Часть A. Второе уравнение Максвелла. Как известно, закон электромагнитной индукции гласит, что поток $\Phi_\mathrm m(\mathrm S)$ индукции магнитного поля $\vec B$ через поверхность $\mathrm S$ и циркуляция $V_\mathrm e(\mathrm C)$ напряжённости электрического поля $\vec E$ по ограничивающему эту поверхность контуру $\mathrm C$ связаны друг с другом соотношением\[V_\mathrm e(\mathrm C)=-\frac{\mathrm d\Phi_\mathrm m(\mathrm S)}{\mathrm dt}.\]Рассмотрим следующие гипотетические распределения полей.  Как показано на рисунке $\it1(a)$, электрическое поле направлено вертикально вверх и уменьшается по величине в направлении слева направо.
Покажите, что такое электрическое поле не может существовать в статическом случае. Силовые линии на рисунке $\it2(b)$ представляют собой семейство дуг концентрических окружностей. Пусть величина поля постоянна во всём пространстве.
Покажите, что такое электрическое поле не может существовать в статическом случае. Найдите, как падает с расстоянием $r$ от центра напряжённость статического электрического поля $E$, если его силовые линии в некоторой области представляют собой семейство дуг концентрических окружностей. Как показано на рисунке $\it2$, между северным и южным полюсами круглого электромагнита имеется зазор. Этот зазор достаточно узок, чтобы можно было считать магнитное поле $B(t)$ внутри него однородным. При изменении тока через электромагнит в зазоре возникает вихревое электрическое поле $E(t)$.
Часть B. Ускорение зарядов. Пусть теперь в зазор на расстоянии $R$ от оси симметрии помещён покоящийся точечный заряд $q$. При изменении тока через электромагнит заряд начнёт двигаться под воздействием вихревого электрического поля. Оказывается, что при некоторых условиях на поле $B$ заряд может двигаться в результирующем поле по окружности.
Найдите электрическое поле $E(t)$ на расстоянии $r$ от оси симметрии электромагнита. Какое напряжение $V$ создаётся между концами $P$ и $Q$ витка радиуса $r$, помещённого в зазор?
Найдите, как связаны между собой магнитное $B(t)$ и электрическое $E(t)$ поля на окружности радиуса $R$, чтобы заряд мог так двигаться. Если рассматривать магнитное поле не только на траектории заряда, становится ясно, что оно уже не может быть однородным, поэтому попробуем представить его в виде\[B(r,t)=F_B(r)G(t),\]а магнитный поток через окружность радиуса $r$ — в виде\[\Phi(r,t)=F_\Phi(r)G(t).\]
Найдите соотношение между $F_B(r)$ и $F_\Phi(r)$ при $r=R$. Такому соотношению можно удовлетворить, если использовать для создания поля два соленоида радиусами $a$ и $b$ (внешний и внутренний соленоиды соответственно). Плотность их намотки одинакова, а ток через внутренний соленоид в два раза больше тока через внешний.
Часть C. Четвёртое уравнение Максвелла. Точно так же, как в законе электромагнитной индукции переменное магнитное поле порождает вихревое электрическое, переменное электрическое поле порождает вихревое магнитное:\[V_\mathrm m(\mathrm C)=\frac{\mathrm d\Phi_\mathrm e(\mathrm S)}{\mathrm dt},\]где $V_\mathrm m(\mathrm C)$ — это циркуляция $\itнапряжённости$ магнитного поля $\vec H=\cfrac{\vec B}{\mu_0}$ по контуру $\mathrm C$, а $\Phi_\mathrm e$ — поток $\itиндукции$ электрического поля $\vec D=\varepsilon_0\vec E$ через поверхность $\mathrm S$, которую этот контур ограничивает. Рассмотрим круглый плоский конденсатор радиуса $a$, заряд на верхней обкладке которого обозначим как $Q(t)$. Когда заряд меняется со временем, в конденсаторе создаётся вихревое магнитное поле.
При каких значениях $a$ и $b$ можно создать поле, удовлетворяющее соотношению, полученному в предыдущем пункте?
Найдите величину и направление индукции $B$ этого поля на расстоянии $r$ от оси симметрии конденсатора. Считайте, что расстояние между пластинами много меньше радиуса $a$.
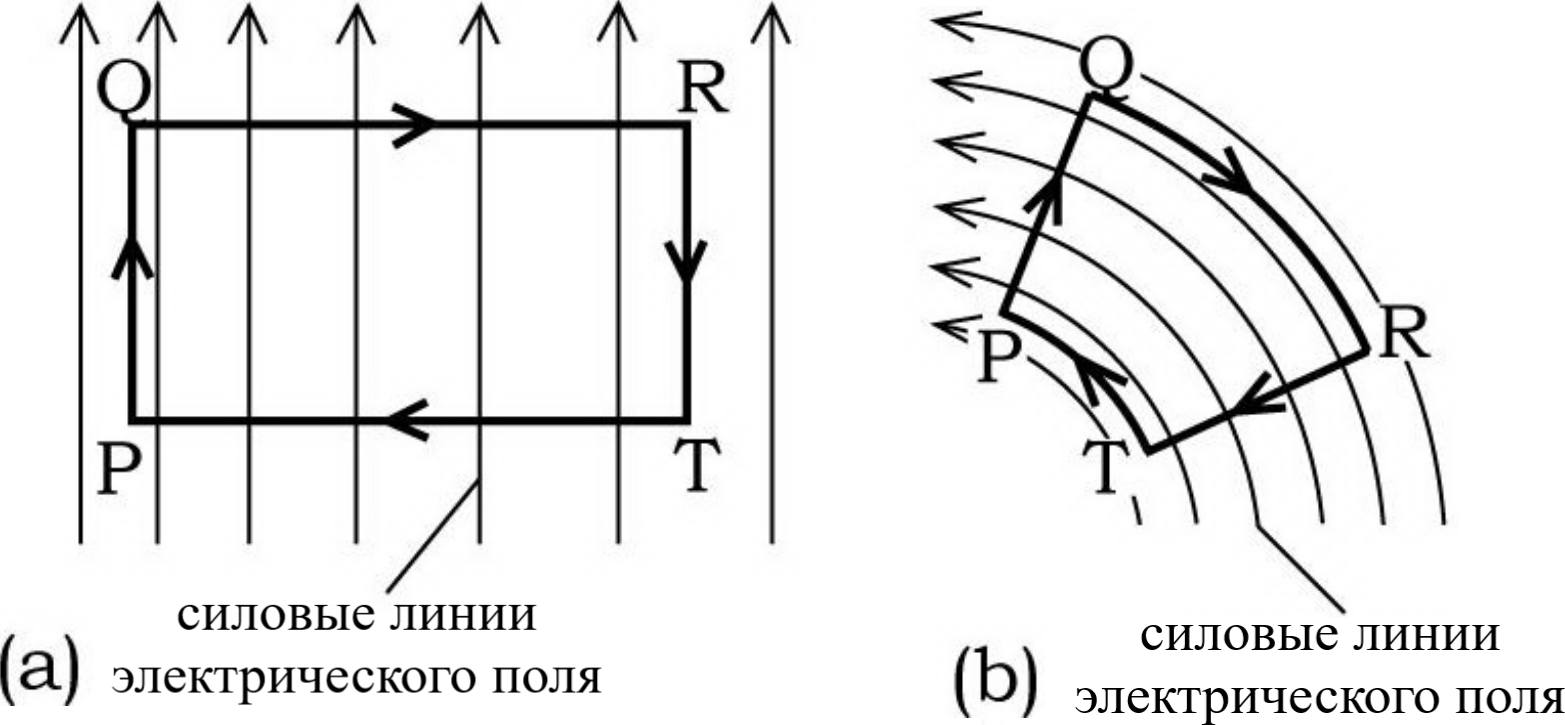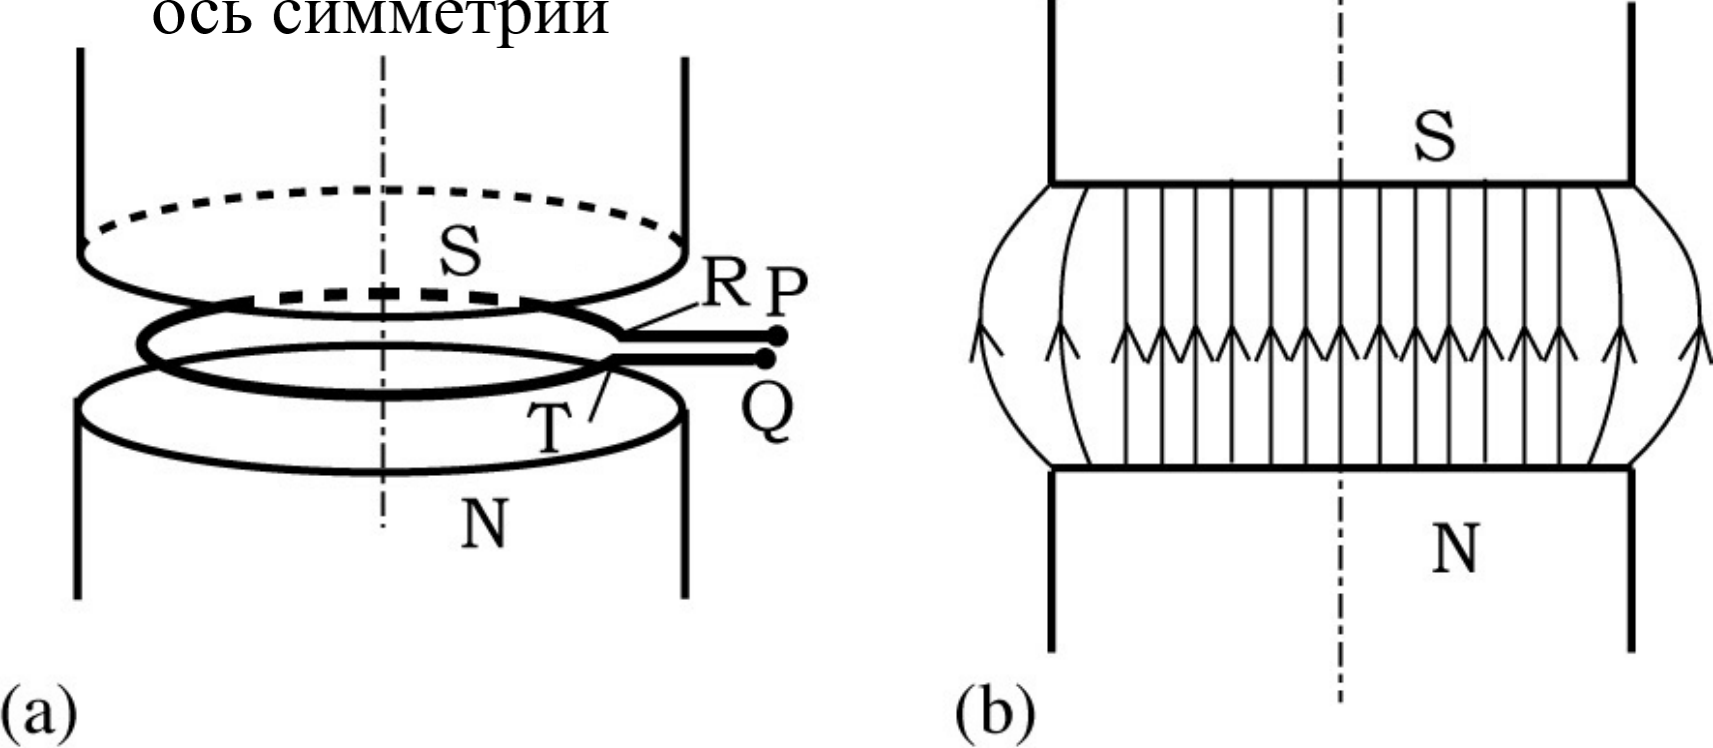
Покажите, что такое электрическое поле не может существовать в статическом случае. Найдите, как падает с расстоянием $r$ от центра напряжённость статического электрического поля $E$, если его силовые линии в некоторой области представляют собой семейство дуг концентрических окружностей.
Ответ: \[E\propto\frac1r\]

Найдите электрическое поле $E(t)$ на расстоянии $r$ от оси симметрии электромагнита. Какое напряжение $V$ создаётся между концами $P$ и $Q$ витка радиуса $r$, помещённого в зазор?
Ответ: \[E(t)=-\frac r2\frac{\mathrm dB(t)}{\mathrm dt}\qquad V=\pi r^2\frac{\mathrm dB(t)}{\mathrm dt}\]

Найдите, как связаны между собой магнитное $B(t)$ и электрическое $E(t)$ поля на окружности радиуса $R$, чтобы заряд мог так двигаться.
Ответ: \[E(t)=-R\frac{\mathrm dB(t)}{\mathrm dt}\]

Найдите соотношение между $F_B(r)$ и $F_\Phi(r)$ при $r=R$.
Ответ: \[F_\Phi(R)=2\pi R^2F_B(R)\]

При каких значениях $a$ и $b$ можно создать поле, удовлетворяющее соотношению, полученному в предыдущем пункте?
Ответ: \[a > R\qquad b=\frac R{\sqrt2}\]

Найдите величину и направление индукции $B$ этого поля на расстоянии $r$ от оси симметрии конденсатора. Считайте, что расстояние между пластинами много меньше радиуса $a$.
Ответ: \[B(t)=\mu_0\frac r{2\pi a^2}\frac{\mathrm dQ(t)}{\mathrm dt},\quadпротив\ часовой\ стрелки\]
Темы:
T, Электромагнетизм, Электромагнитная индукция, Движение по окружности, Движение в ЭМ полях, Ток смещения